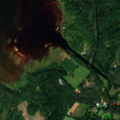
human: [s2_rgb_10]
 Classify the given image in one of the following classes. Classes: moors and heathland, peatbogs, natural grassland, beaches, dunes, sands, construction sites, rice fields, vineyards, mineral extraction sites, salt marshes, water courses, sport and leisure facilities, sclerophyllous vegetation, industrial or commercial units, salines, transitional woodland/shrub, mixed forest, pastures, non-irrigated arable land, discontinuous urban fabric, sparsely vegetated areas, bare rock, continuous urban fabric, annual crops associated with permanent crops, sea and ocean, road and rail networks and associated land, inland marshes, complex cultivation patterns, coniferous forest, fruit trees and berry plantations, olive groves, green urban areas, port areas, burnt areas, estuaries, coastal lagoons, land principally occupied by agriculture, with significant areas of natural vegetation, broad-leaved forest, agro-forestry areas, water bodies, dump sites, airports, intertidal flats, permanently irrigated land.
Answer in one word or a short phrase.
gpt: discontinuous urban fabric, coniferous forest, mixed forest, sea and ocean